Question: Could anyone tell me how it's done to make a scroll bar like this? Is it a widget or what's needed to make it?

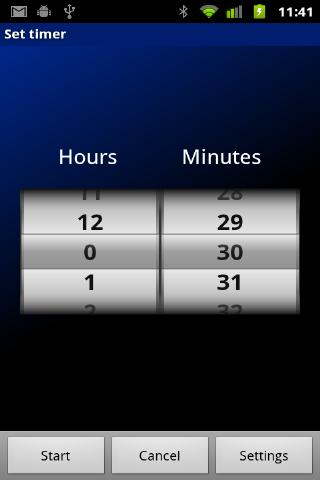
Answer: This is an override of the existing 'DatePickerWidget' available in the original SDK. You can do your own "skinning" to make it look like this, or use someone else's code.